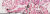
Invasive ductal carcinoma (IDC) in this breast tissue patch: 0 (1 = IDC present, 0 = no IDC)